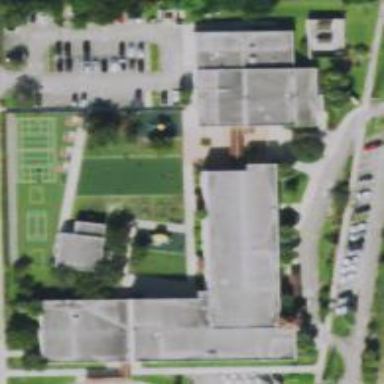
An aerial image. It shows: School.